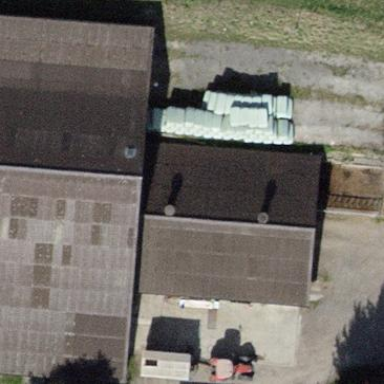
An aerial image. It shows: Farm auxiliary building with gabled roof.